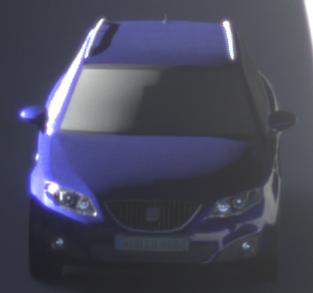
Make: SEAT
Model: Exeo ST 1.6
Detailed model: Exeo (3R) ST
Model produced from: 2010/05
Model produced until: 2010/08
Doors: 5
Color: blue
Road condition: dry road
Daytime: sunrise or sunset
Contrast: medium contrast